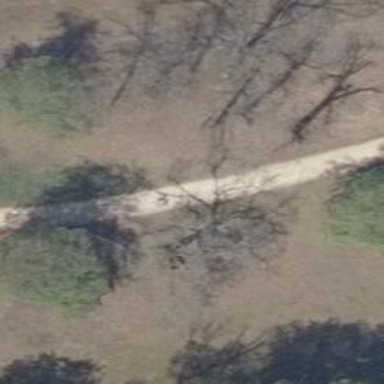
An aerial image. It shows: Compacted footway.